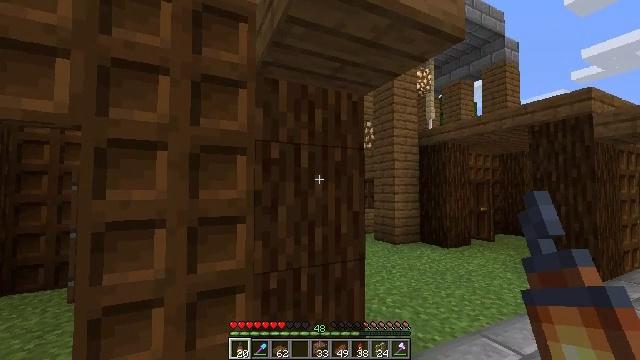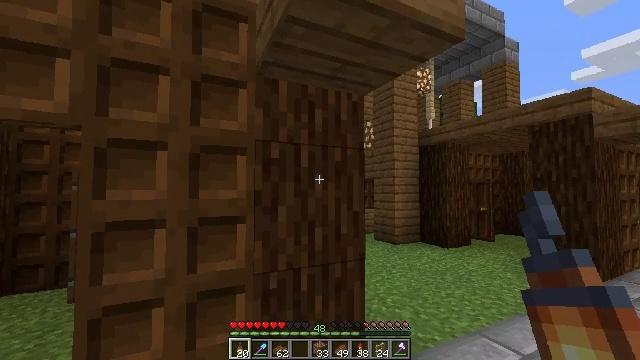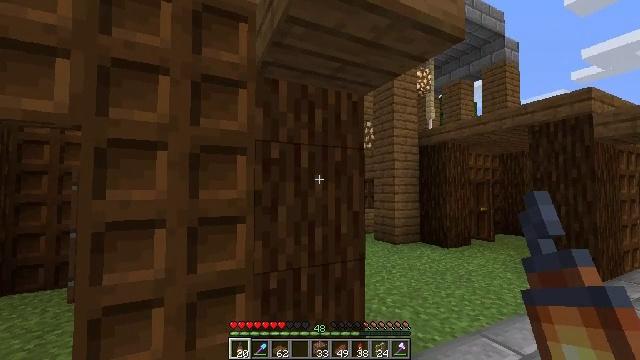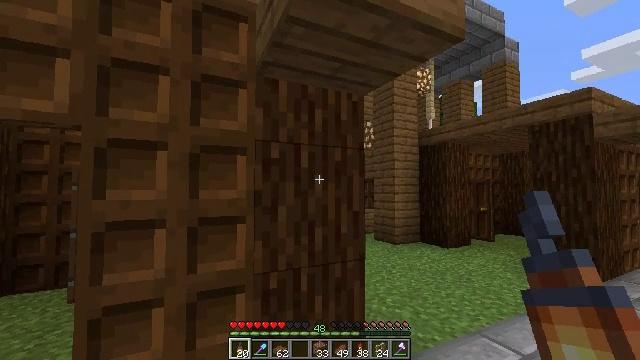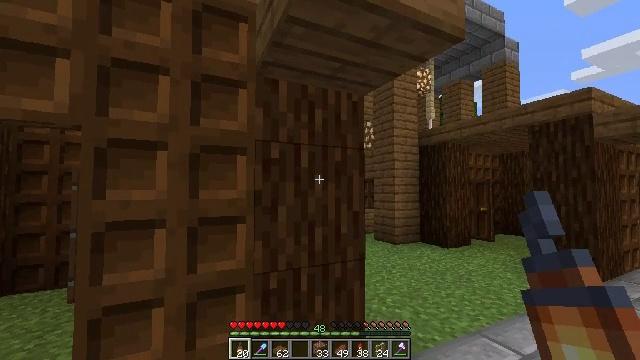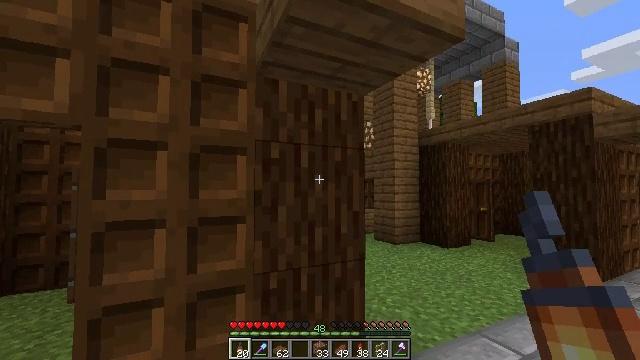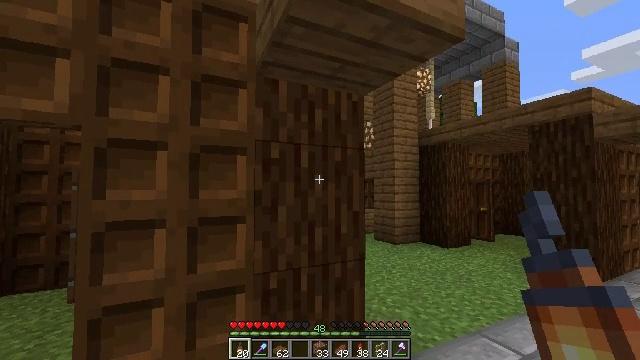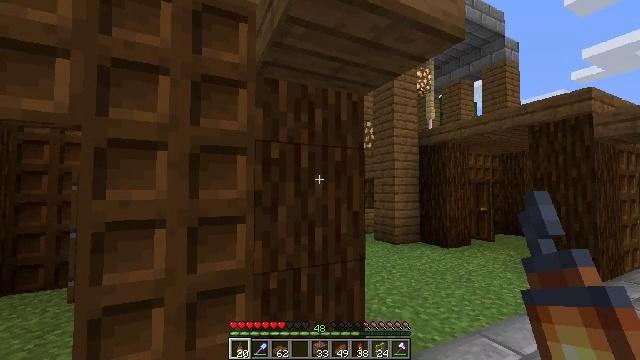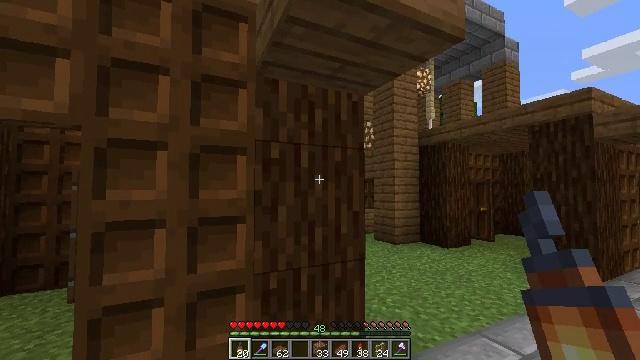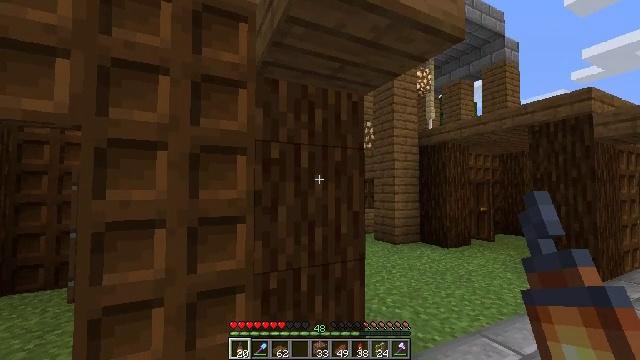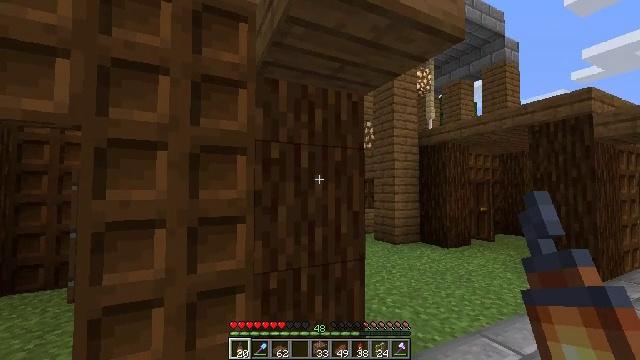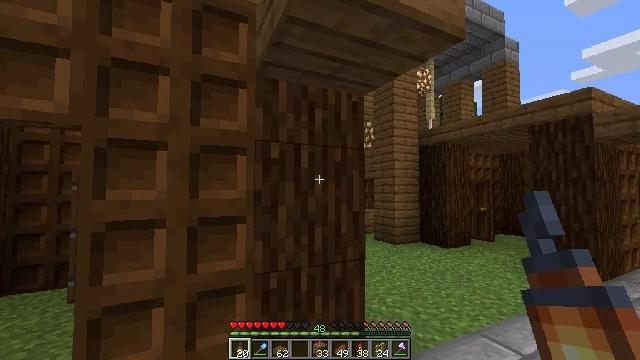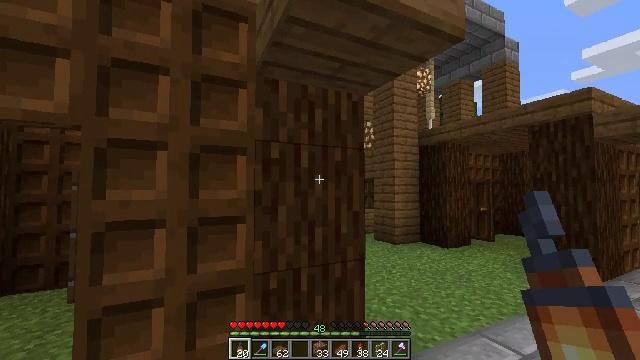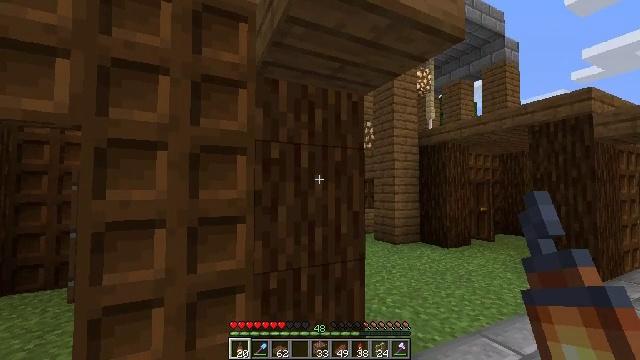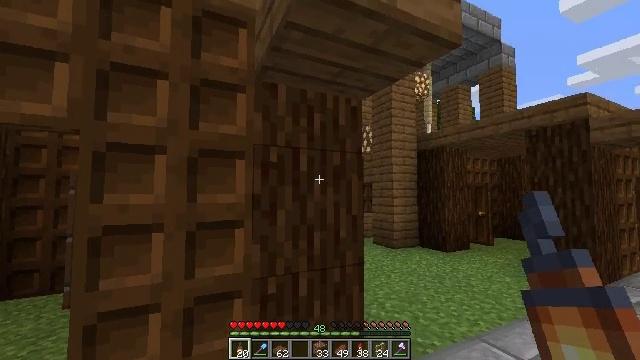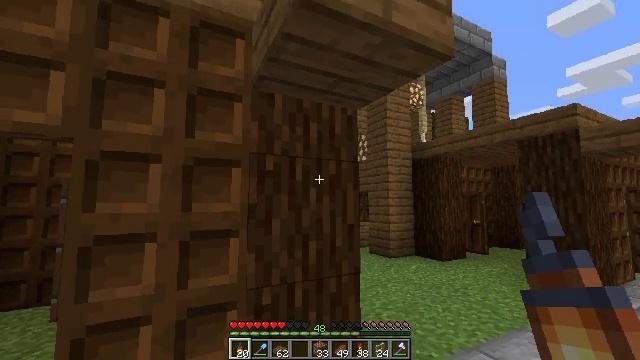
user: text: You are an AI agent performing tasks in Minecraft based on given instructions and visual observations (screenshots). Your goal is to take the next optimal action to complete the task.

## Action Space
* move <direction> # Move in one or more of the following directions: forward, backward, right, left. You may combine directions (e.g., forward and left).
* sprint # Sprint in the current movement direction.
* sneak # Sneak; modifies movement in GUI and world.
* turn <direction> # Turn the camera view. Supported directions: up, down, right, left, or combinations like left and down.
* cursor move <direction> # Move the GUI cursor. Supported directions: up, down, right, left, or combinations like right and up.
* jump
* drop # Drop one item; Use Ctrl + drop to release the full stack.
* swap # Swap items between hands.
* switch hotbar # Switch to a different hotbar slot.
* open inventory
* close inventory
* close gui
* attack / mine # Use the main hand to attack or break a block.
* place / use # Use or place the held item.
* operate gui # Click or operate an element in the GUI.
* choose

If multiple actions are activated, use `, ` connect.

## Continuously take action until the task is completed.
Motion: motion action
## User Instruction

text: Gather the spruce slab by holding left button.
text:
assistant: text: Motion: use / place
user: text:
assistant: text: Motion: no_op
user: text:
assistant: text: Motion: no_op
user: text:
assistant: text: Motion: no_op
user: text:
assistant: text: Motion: no_op
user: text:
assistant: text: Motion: no_op
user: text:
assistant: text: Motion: no_op
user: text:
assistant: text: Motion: no_op
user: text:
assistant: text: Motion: no_op
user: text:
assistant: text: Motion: no_op
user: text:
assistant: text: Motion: no_op
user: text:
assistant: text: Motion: no_op
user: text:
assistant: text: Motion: no_op
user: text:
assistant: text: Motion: no_op
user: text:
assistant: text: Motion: turn up
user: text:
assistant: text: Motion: turn up
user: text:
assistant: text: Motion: turn up
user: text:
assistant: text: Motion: move back
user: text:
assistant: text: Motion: move back
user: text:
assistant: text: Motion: move back
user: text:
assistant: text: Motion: move back
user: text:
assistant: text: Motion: move back
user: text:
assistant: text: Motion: move back
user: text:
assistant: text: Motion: move back
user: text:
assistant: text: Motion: move back
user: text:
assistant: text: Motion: move back
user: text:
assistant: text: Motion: move back
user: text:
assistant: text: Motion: no_op
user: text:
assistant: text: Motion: no_op
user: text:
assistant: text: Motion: no_op